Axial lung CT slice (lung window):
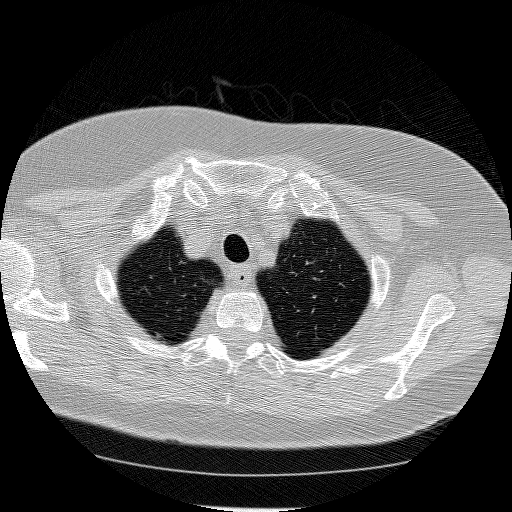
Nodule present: no